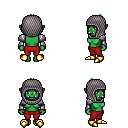
a pixel art fantasy rpg character, female body template, orc, green skin, steel arm armor, red pants, green short mohawk hairstyle, chain hood, gold boots, four views (front, back, left, right), 2x2 character sprite sheet, small pixel art, hard edges, no anti-aliasing